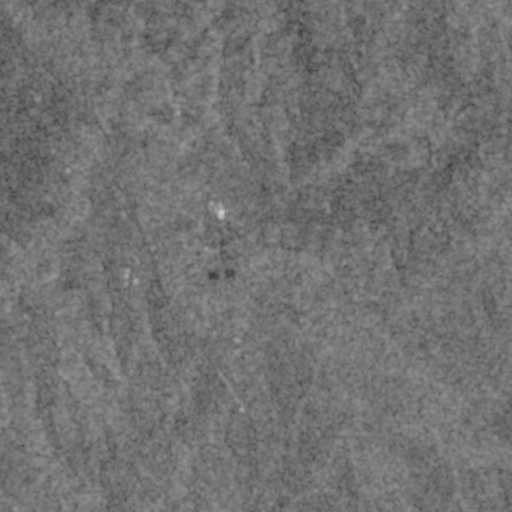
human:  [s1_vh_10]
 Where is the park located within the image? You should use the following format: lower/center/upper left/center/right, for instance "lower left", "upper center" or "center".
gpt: The park is located in the center left of the image.
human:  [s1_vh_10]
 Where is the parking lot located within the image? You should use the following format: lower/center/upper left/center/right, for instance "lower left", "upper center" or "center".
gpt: The parking lot is located in the center of the image.
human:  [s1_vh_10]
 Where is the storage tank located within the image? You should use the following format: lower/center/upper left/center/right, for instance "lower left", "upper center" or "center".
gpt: The storage tank is located in the upper center of the image.
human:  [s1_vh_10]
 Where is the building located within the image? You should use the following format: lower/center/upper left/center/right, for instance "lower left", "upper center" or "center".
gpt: The building is located in the upper center of the image.
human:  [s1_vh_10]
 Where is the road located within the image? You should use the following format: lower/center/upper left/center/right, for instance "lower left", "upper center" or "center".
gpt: There is no road in the image.

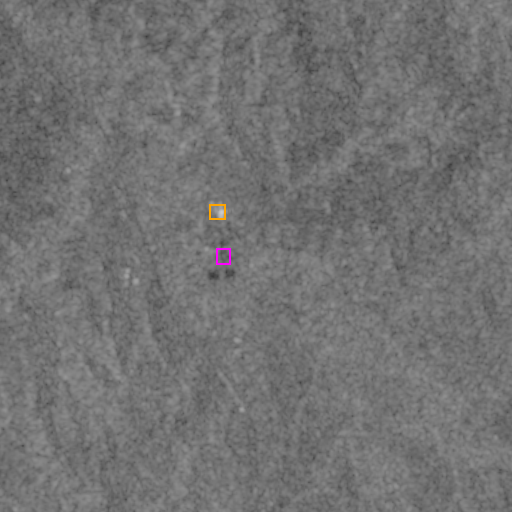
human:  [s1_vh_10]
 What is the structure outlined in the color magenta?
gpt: The structure outlined in magenta is a park.
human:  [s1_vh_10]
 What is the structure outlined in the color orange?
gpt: The structure outlined in orange is a building.
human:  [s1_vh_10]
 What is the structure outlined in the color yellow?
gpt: There is no yellow outline.